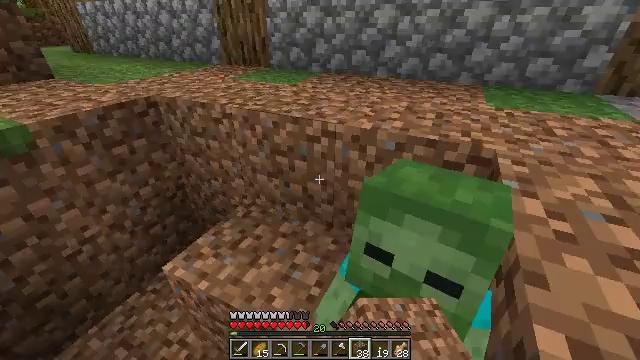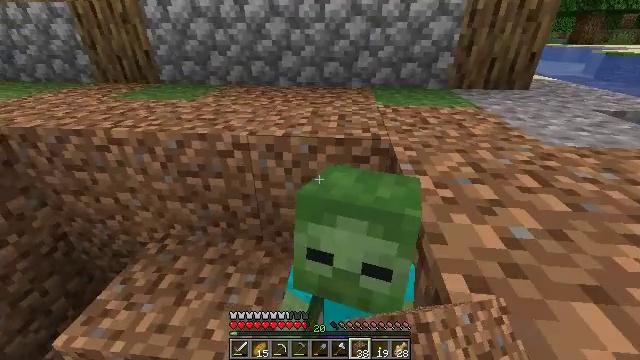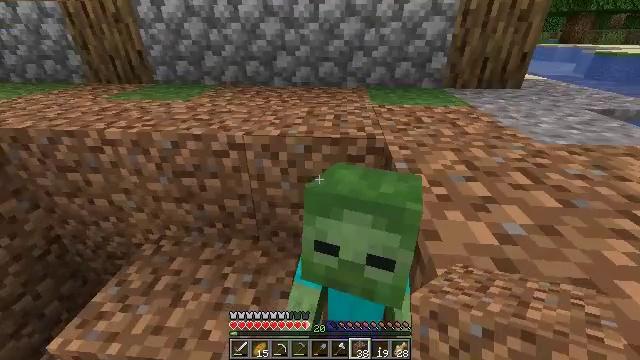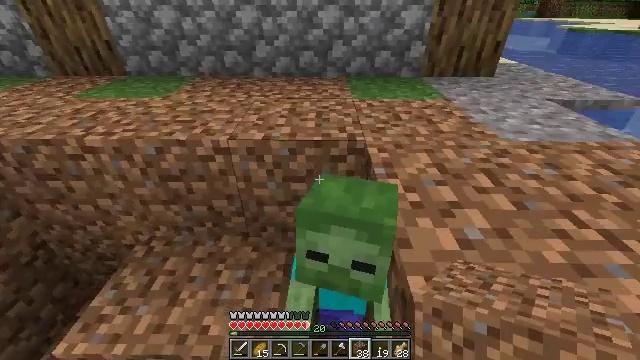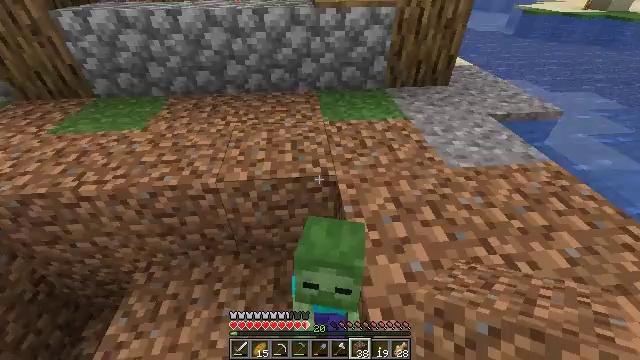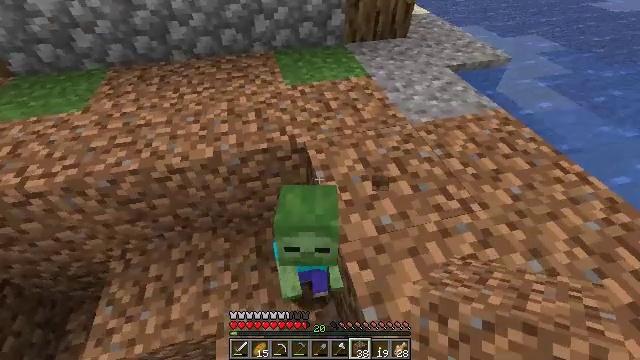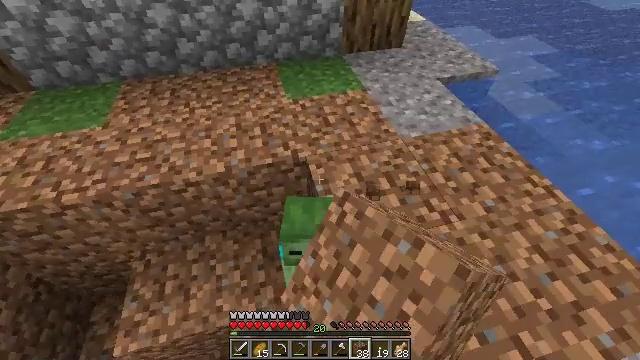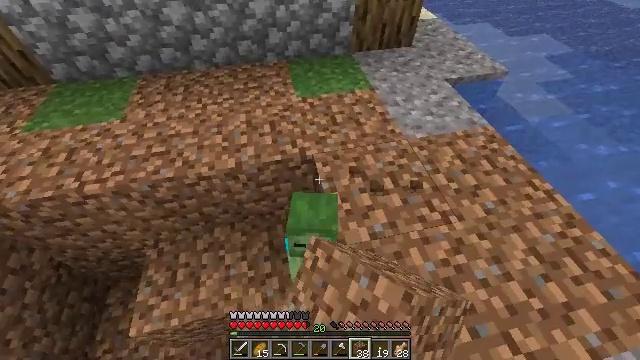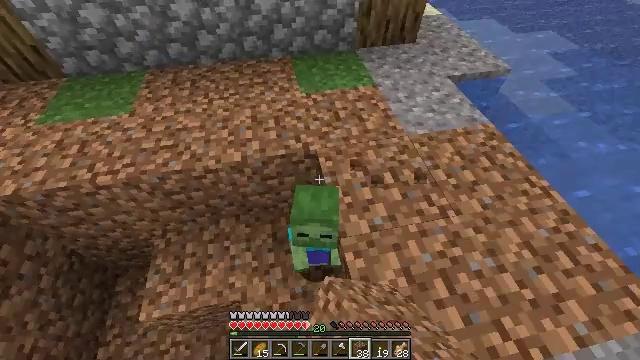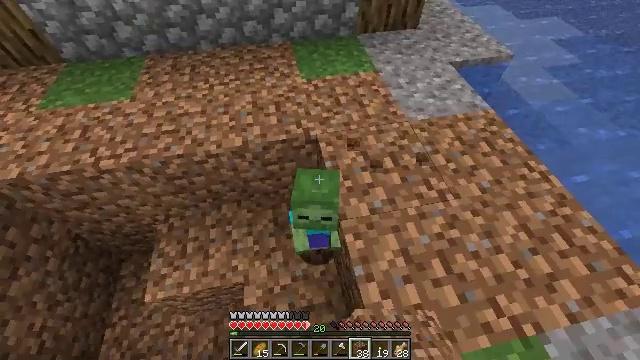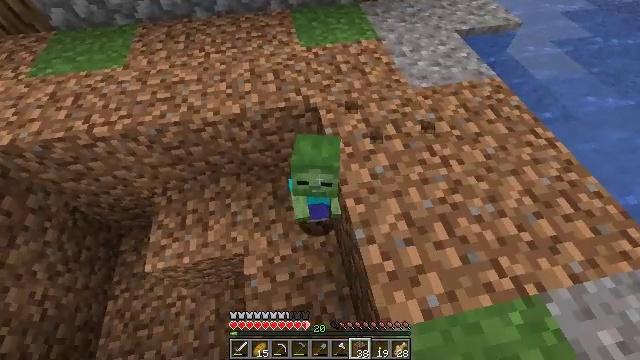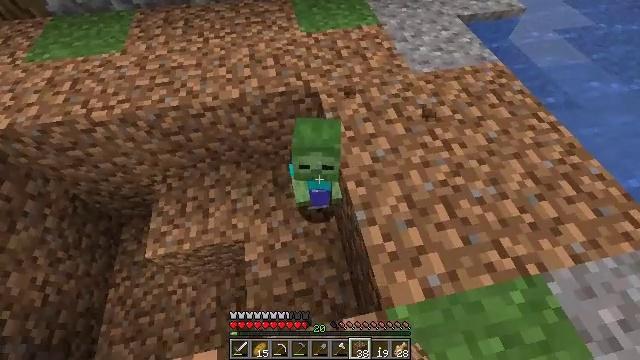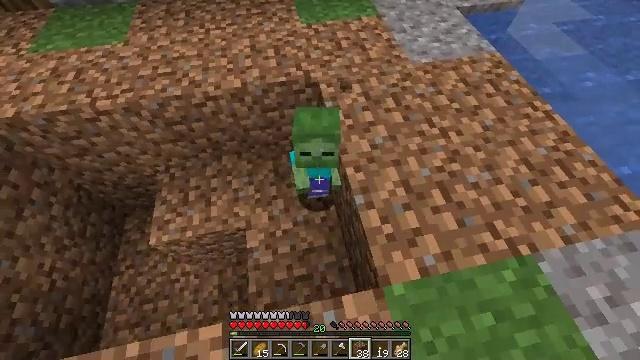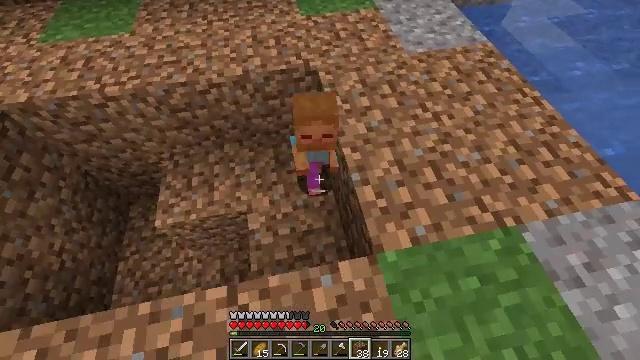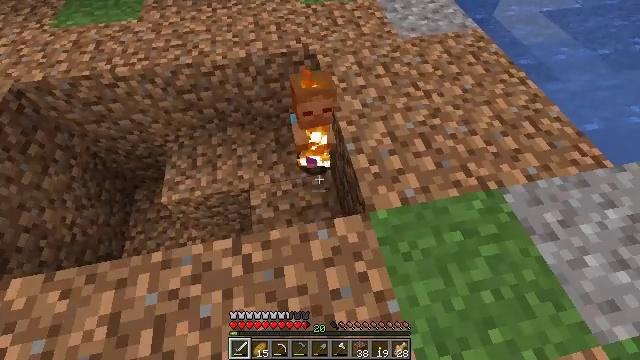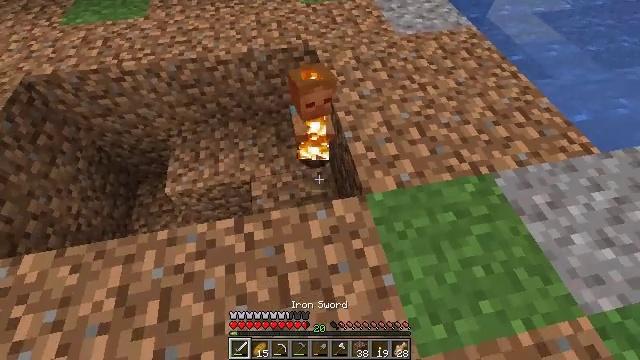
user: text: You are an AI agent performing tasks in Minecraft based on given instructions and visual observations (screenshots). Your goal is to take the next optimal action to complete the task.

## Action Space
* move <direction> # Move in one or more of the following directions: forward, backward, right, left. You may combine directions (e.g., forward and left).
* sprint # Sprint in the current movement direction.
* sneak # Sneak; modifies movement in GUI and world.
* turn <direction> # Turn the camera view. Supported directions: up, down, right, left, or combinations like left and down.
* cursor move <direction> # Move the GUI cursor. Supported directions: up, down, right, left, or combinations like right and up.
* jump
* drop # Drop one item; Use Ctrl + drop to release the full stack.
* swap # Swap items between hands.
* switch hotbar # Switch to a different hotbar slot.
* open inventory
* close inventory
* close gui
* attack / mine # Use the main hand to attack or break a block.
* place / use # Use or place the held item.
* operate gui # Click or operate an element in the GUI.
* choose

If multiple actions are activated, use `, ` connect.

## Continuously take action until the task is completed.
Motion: motion action
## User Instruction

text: Hunt the zombie.
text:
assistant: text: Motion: move back, turn right and up
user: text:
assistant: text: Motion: move back, turn right
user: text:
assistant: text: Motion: move back, turn right and down, jump
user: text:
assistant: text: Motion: move back, turn right and down, jump
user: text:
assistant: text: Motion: move back, turn right and down, attack / mine, jump
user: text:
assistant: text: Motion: move back, turn down, attack / mine, jump
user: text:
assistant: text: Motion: move back, turn left and down, attack / mine, jump
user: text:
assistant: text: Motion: move back, turn down, attack / mine, jump
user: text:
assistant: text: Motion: move back, turn down
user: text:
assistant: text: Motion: move back, turn down, attack / mine
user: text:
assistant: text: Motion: move back, attack / mine
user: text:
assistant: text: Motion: move back, attack / mine
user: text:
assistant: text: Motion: move back
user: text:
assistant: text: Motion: move back, switch to hotbar 1
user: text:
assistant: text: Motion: move back, switch to hotbar 1
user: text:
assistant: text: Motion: move back, turn up, switch to hotbar 1
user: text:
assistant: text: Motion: turn left and up, switch to hotbar 1
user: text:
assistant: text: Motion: turn up
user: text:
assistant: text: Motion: turn up
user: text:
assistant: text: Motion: attack / mine
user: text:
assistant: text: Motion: attack / mine
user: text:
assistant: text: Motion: attack / mine
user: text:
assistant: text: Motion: move forward, attack / mine
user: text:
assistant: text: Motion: move forward
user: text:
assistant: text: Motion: move forward
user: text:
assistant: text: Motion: move forward, turn right and down
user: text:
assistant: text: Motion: move forward, turn right and down, attack / mine
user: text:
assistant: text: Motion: move forward, turn down, attack / mine
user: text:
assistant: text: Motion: turn down, attack / mine
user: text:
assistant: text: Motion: no_op